Aerial crown-view tile of a tropical tree (Barro Colorado Island, Panama), acquired 20250414:
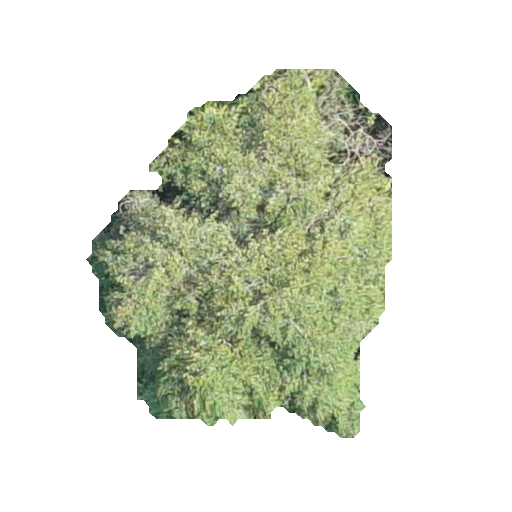
Species: Chrysophyllum cainito
GBIF accepted scientific name: Chrysophyllum cainito
Crown area: 120.262 m²